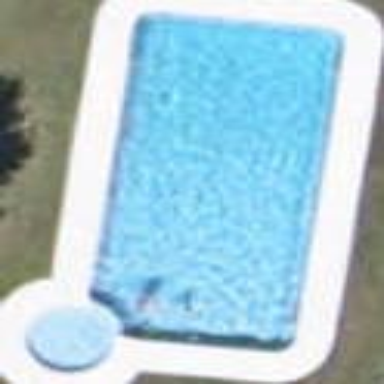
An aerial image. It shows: Swimming pool located in leisure land.